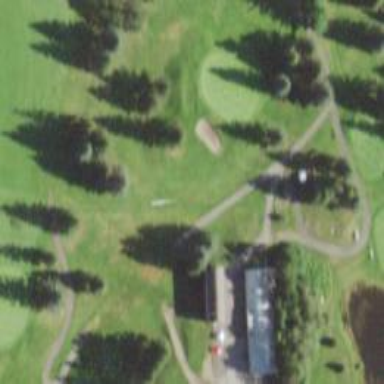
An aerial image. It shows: High-quality path used as golf course track.